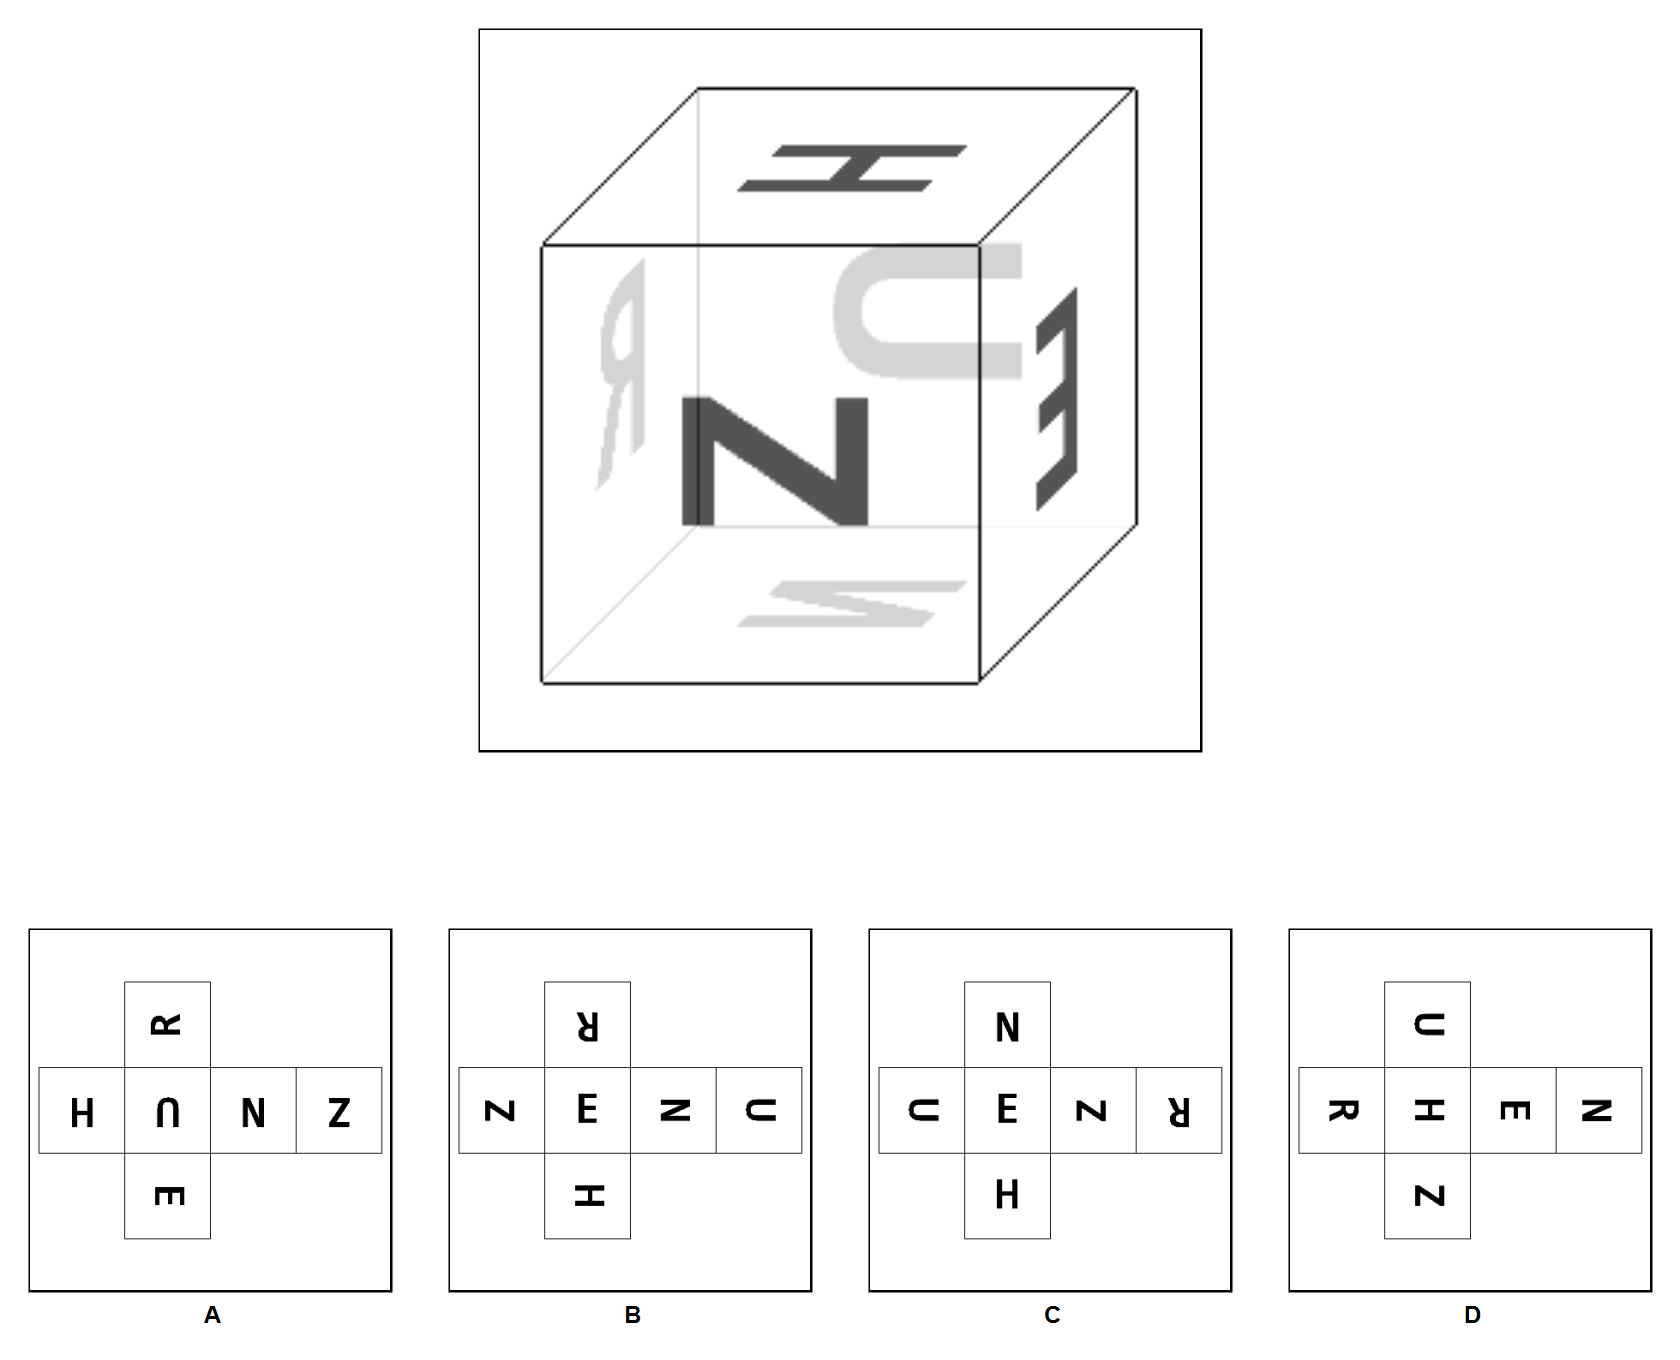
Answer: B